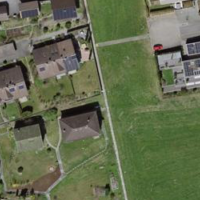
EUNIS habitat code: 55
Species observed at this site:
Podarcis muralis